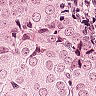
Metastatic tissue present: yes